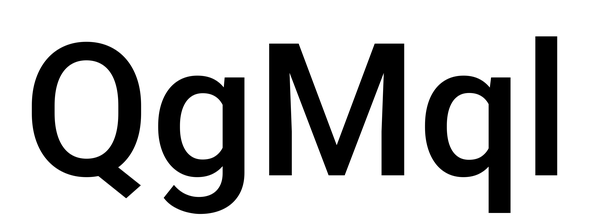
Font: Roboto_Medium